Question: I have tried to find a solution to this naming problem, but I could not find a similar usage anywhere on the web. It could be either we have a design flow in the domain model, or we simply don't use the appropriate name for so called "ValueObjects".
Please read below..
We use Domain Driven Design with CQRS pattern. Below is how the domain model has been designed.

The problem is that we don't use the "ValueObject" correctly. According Martin Fowler's definition our ValueObjects are not a true representation of a ValueObject.
<URL>
For example our ValueObjects have an identity.
'''
public class NoteValue
{
public int Id { get; set; }
public string NoteName { get; set; }
public string NoteNumber { get; set; }
public DateTime NotExpiry { get; set; }
}
'''
These ValueObjects simply carry data between the Commands, AggregateRoots and Domain Entities.
For example AggregateRoot simply creates ValueObjects based on the Domain Entities, and return those ValueObjects to the Command Layer.
AggregateRoot extension method:
'''
private static IList<NoteValue> ToValueObject(this ICollection<Note> source)
{
var values = new List<NoteValue>();
if (source != null)
source.ForEach(i => values.Add(i.ToValueObject()));
return values;
}
'''
AggregateRoot :
'''
Public IList<NoteValue> GetNotesValues()
{
return this._notes.ToValueObject();
}
'''
Command :
'''
var motesValues = notesAggregate.GetNotesValues();
'''
We are struggling to find an appropriate name for these so called "ValueObjets". They don't seem to be DTOs either and also we want to be able to differentiate from the DTOs that are used in the Services layer. Specifically we want to know an appropriate name that we can call for these types of objects (ValueObjects). Any thoughts greatly appreciated.
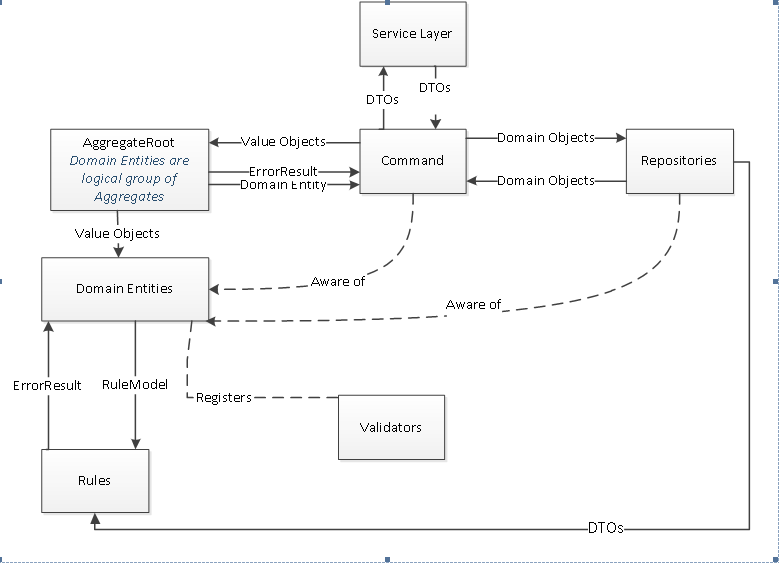
Answer: I don't know if this answers your questions but I might hopefully point you in the right direction.
There is a very good talk about Value Objects by Dan Berg Johnsson: <URL>
Also have a look at Vaughn Vernon's papers on Effective Aggregate Design: <URL>
All in all DDD (especially when applying CQRS on the architectural level) takes some time to grasp. Be patient, read, learn, and join the DDD/Cqrs Google group